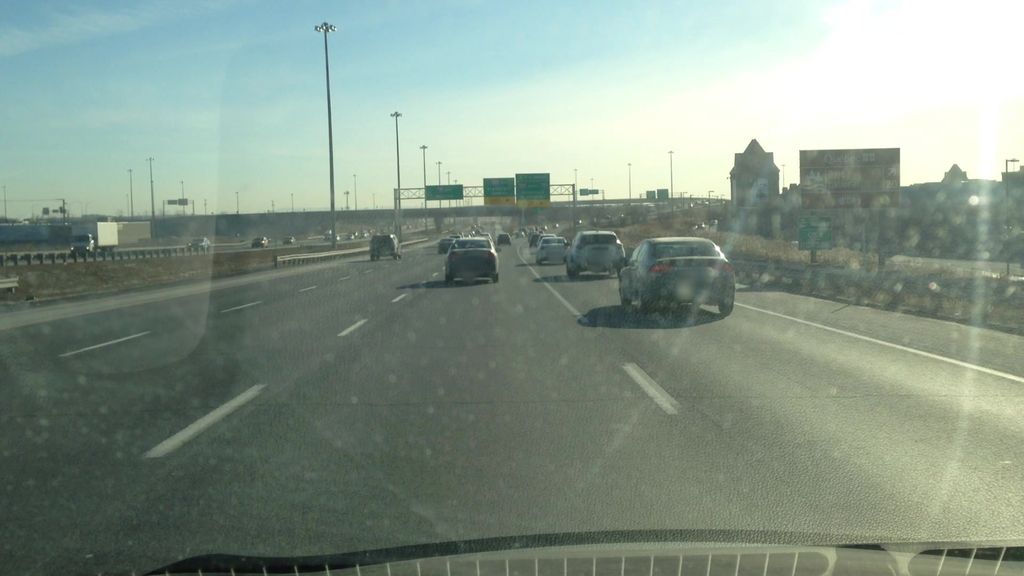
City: montreal